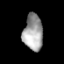
Tissue: prostate
Cell type: Epithelial cells
Senescence score: 0.3542
Nuclear area (px): 689
Mean DAPI intensity: 161.515